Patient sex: F
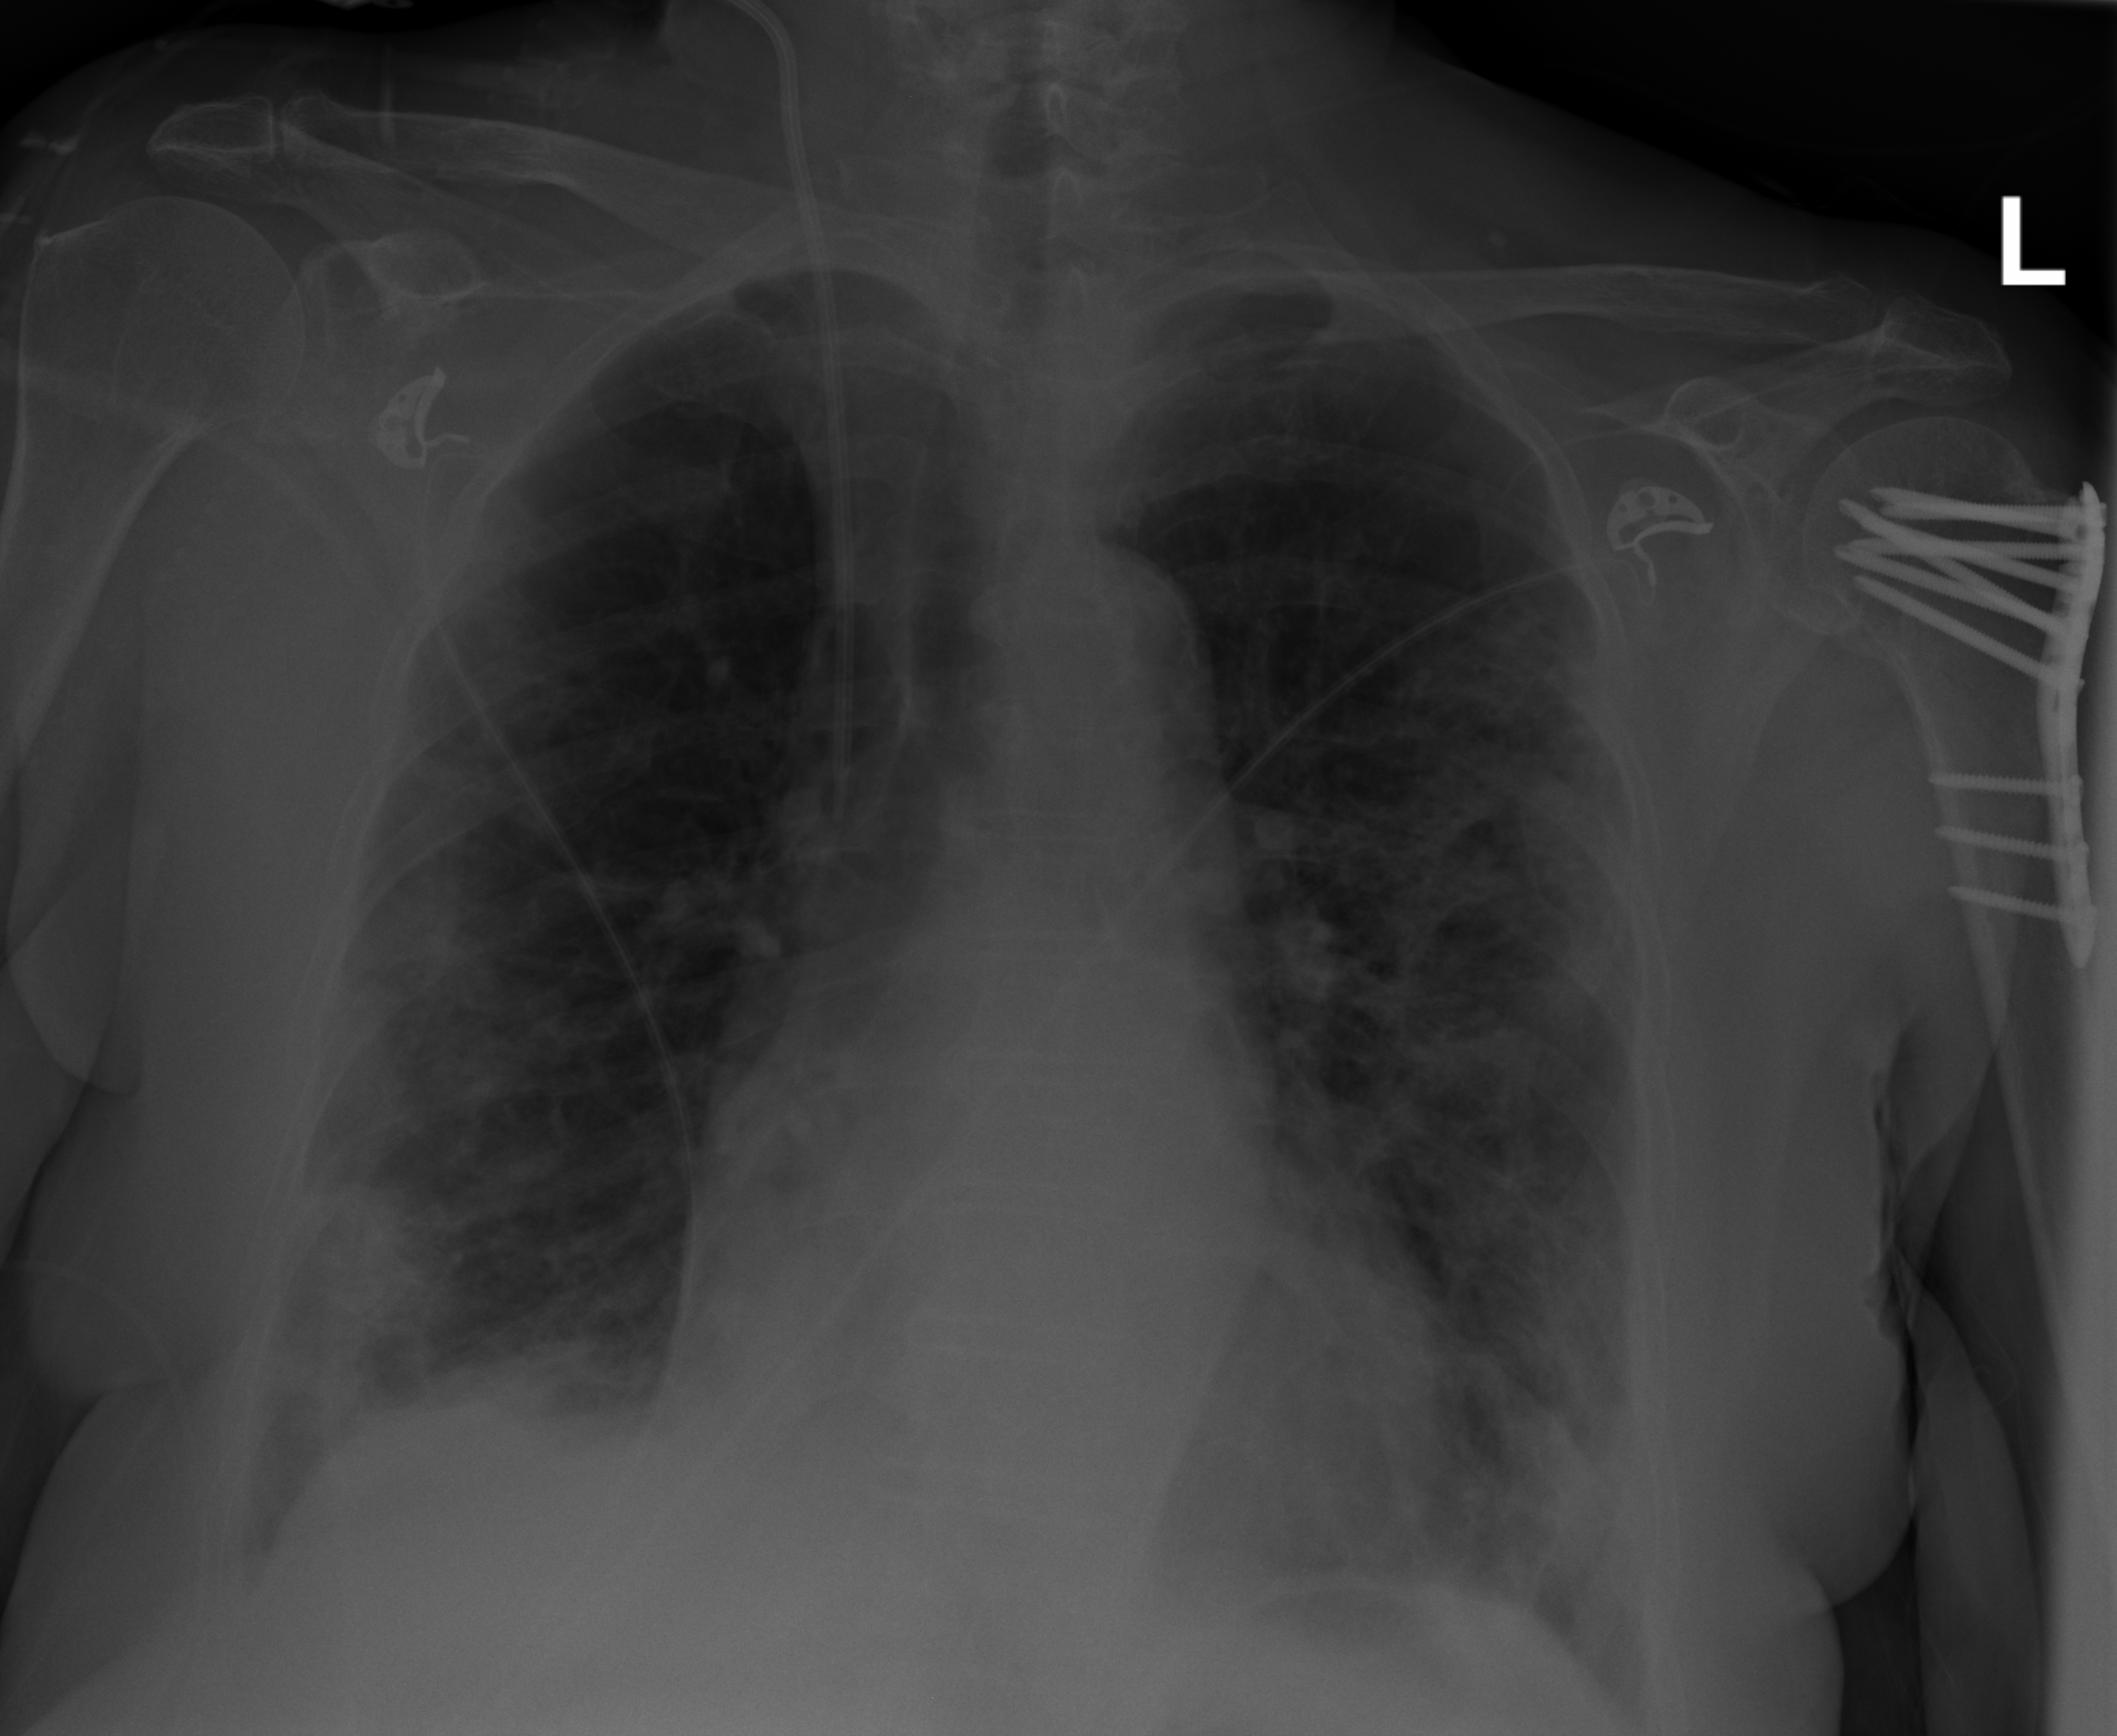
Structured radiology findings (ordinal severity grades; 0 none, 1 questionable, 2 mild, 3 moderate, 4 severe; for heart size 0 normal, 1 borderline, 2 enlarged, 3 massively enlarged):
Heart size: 0
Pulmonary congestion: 2
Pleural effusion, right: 0
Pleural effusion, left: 0
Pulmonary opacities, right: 3
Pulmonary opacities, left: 3
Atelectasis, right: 2
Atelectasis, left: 3